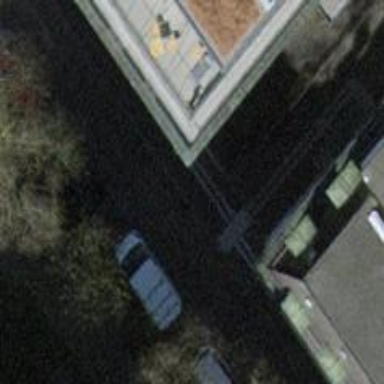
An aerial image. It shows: Parking lane area.